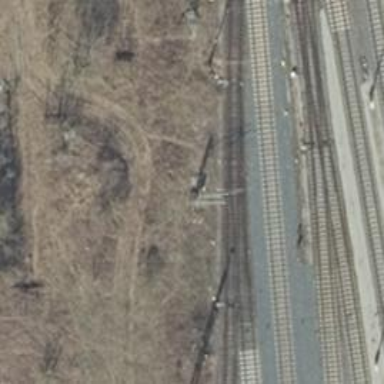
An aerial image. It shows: Railway switch.